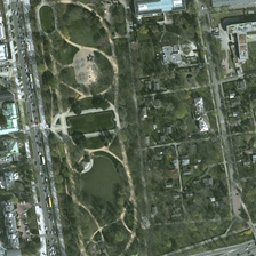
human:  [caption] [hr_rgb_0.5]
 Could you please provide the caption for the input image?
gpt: Green trees and food for cars near the road

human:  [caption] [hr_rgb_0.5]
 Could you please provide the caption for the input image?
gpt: Many green trees and some buildings are near the road by car.

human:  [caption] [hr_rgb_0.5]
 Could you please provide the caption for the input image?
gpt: Many green trees and some buildings are close to roads with cars.

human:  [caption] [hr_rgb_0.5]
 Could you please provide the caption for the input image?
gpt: Many green trees and some buildings are close to a road with cars.

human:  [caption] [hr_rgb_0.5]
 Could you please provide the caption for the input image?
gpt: Many green trees and some buildings are near a road with cars.